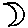
Label: moon